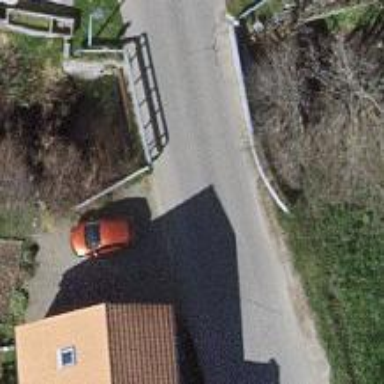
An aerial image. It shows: Tertiary road with bridge.